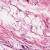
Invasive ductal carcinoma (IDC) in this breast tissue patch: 0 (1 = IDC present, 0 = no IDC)